Question: I am trying to have a character hold a gun, but I want the gun to move with the mouse. For example, if the mouse is up, the gun points up. If the mouse is to the left, the gun points to the left. I used the player position and the mouse position to construct a right triangle, then used inverse sine to find the angle of elevation. However, this only works for 90 degrees of movement. Any ideas of how else I could approach this so that I get a full 360 degrees of rotation?
Code for calculating the angle:
'''
private double calcAngle()
{
double mouseX,mouseY,subX,subY,playerToMouse,mouseToSub,angle;
mouseX = Mouse.getX();
mouseY = Mouse.getY();
subX = mouseX;
subY = y;
playerToMouse = Math.sqrt(Math.pow(x-mouseX,2)+Math.pow(y-mouseY,2));
mouseToSub = Math.sqrt(Math.pow(mouseX-subX,2)+Math.pow(mouseY-subY,2));
angle = Math.toDegrees(Math.asin(mouseToSub/playerToMouse));
return angle;
}
'''
Current rotation (Pink represents player; Green represents gun; Yellow represents mouse):

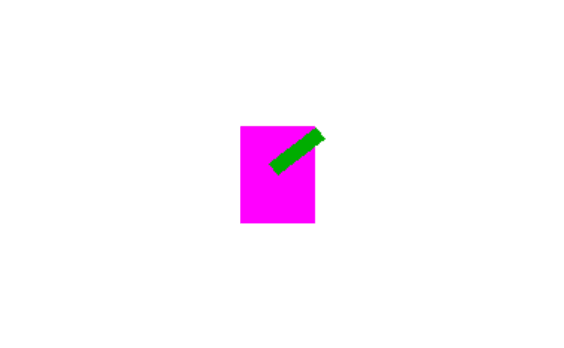
Answer: You can use 'Math.atan2(mouseY-gunY, mouseX-gunX)' which will return an angle between pi and -pi radians, or 180 and -180 degrees after you convert it to degrees. The problem with using 'asin' is that '1/1' is equal to '-1/-1' which makes it impossible for the function to tell them apart, and you want different results in each case.